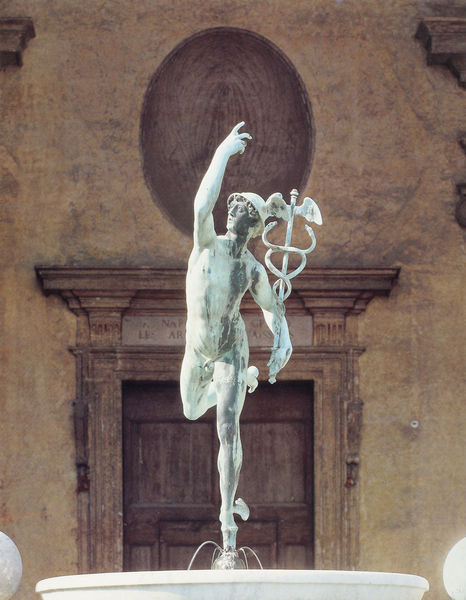
Titel: Villa Medici in Rom
Künstler: Annibale Lippi
Standort: Rom, Villa Medici (EU - I - Latium)
Schlagwörter: akt, flügel, gott, hand, mann, nackt, bewegung, braun, finger, hut, tür, zeichen, gebäude, haus, arm, barock, brunnen, bassin, skulptur, statue, bein, stab, hof, bronze, plastik, tor, draußen, kupfer, schlange, helm, mythologie, portal, farbfoto, manierismus, hermes, jupiter, götterbote, merkur, giambologna, zepter, bellini, brunnenfigur, merkurstab, flügelschuhe, äskulapstab, aufwärts, einbeinig, brunnenskulptur, brunnenslulptur